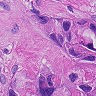
Metastatic tissue present: yes